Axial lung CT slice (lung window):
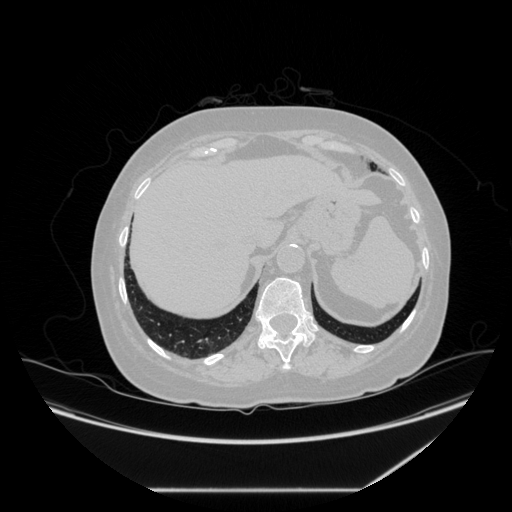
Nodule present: no